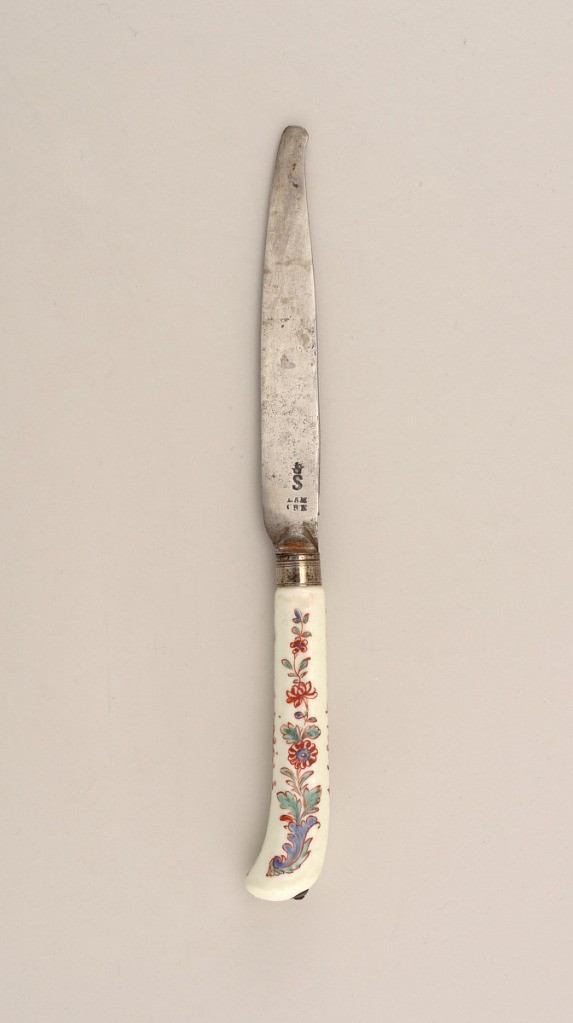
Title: Knife with Porcelain Handle (One of a Pair)
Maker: Chantilly Porcelain Manufactory, French, active ca. 1725 - ca. 1789
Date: ca. 1740
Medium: soft paste porcelain, vitreous enamel, steel, silver
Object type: knife
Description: Sabre-shaped blade with drop bolster. Plain silver ferrule with horizontal band. Pistol-shaped white porcelain handle, octagonal in section. Floral design in green, blue and brown-red. Silver button cap at the top of the handle.